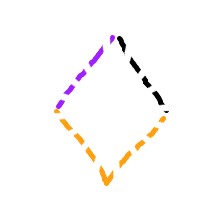
Shape: rhombus